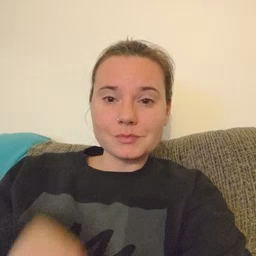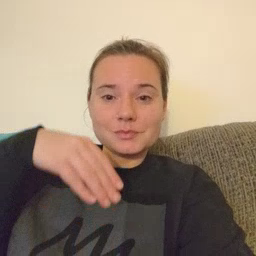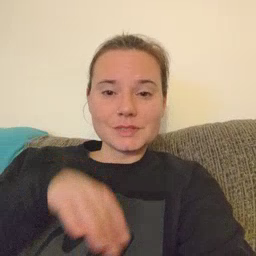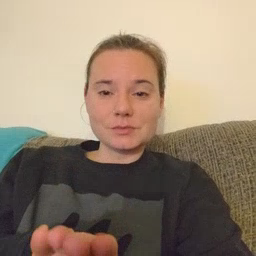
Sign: into